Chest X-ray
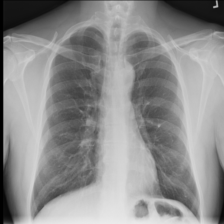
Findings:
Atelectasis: negative
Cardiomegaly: negative
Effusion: negative
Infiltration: negative
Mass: negative
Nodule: negative
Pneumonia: negative
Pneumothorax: negative
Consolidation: negative
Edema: negative
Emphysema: negative
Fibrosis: negative
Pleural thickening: negative
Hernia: negative